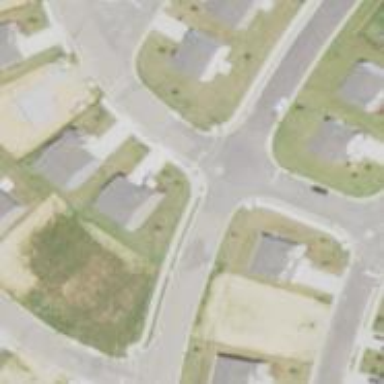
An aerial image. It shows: Residential road.